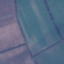
Land use / land cover class: AnnualCrop